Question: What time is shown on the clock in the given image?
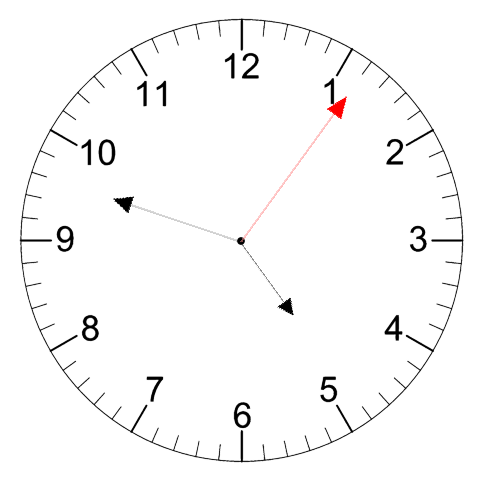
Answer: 04:48:06